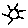
Label: sun